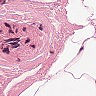
Metastatic tissue present: no